You are looking at the unprocessed time series of a bearing vibration snapshot. Classify the bearing condition as one of: normal, inner_race, outer_race, ball.
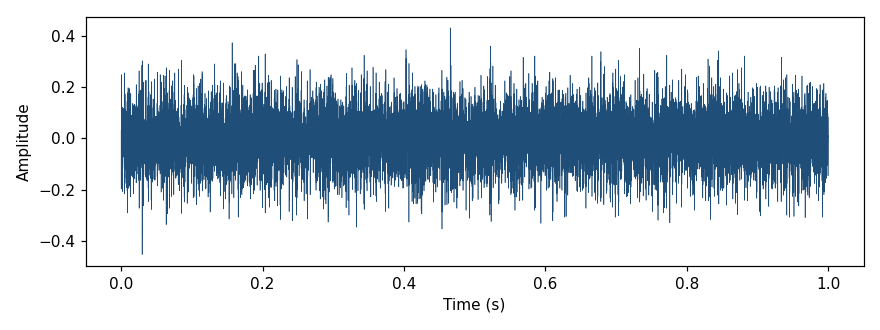
Answer: outer_race